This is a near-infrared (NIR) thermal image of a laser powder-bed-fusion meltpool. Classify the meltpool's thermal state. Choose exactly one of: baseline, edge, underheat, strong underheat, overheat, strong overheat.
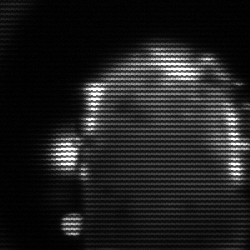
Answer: baseline